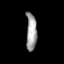
Tissue: prostate
Cell type: T cells
Senescence score: 0.7069
Nuclear area (px): 387
Mean DAPI intensity: 160.411